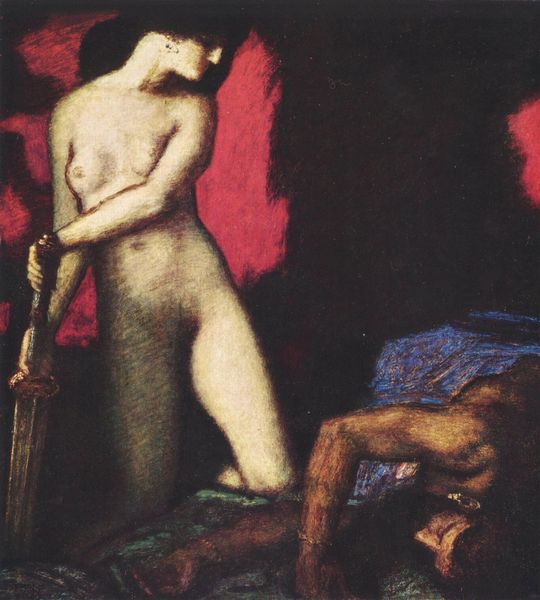
Titel: Judith und Holofernes
Künstler: Franz von Stuck
Standort: München
Institution: Sammlung Otto Heilmann
Schlagwörter: akt, blau, dunkel, gemälde, haut, körper, mann, nackt, schatten, grün, braun, brust, busen, frau, hell, kleid, licht, nacht, nase, profil, schwarz, weiss, blick, rot, tuch, wand, arm, arme, blass, enthauptung, holofernes, inkarnat, judith, messer, mord, tod, tot, hals, öl, stehend, decke, engel, bein, brüste, liegen, schlafen, lila, violett, gewalt, tapete, muskeln, bett, nabel, bauch, laken, bauchnabel, knie, liegend, oberschenkel, scham, oberarm, umriss, nakt, becken, seite, gefahr, schwert, knien, waffe, leib, ausgestreckt, jesus, knieend, kniend, wut, speer, töten, ohringe, ohrschmuck, erschlagen, schlafender, mörderin, schutz, lager, wan, blai, zweihänder, duster, salomé, mort, scwert, symbolismis, nase+ohr, ohrschmuch, leihnam